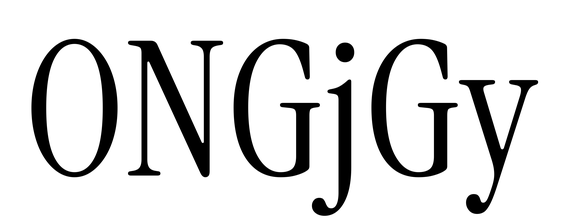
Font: InstrumentSerif-Regular